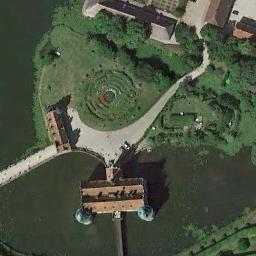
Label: palace